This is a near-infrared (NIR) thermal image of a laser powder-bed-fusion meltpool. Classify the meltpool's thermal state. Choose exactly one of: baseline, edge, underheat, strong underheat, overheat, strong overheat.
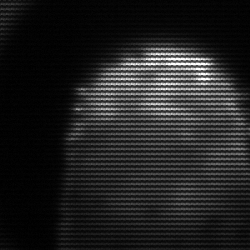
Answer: edge